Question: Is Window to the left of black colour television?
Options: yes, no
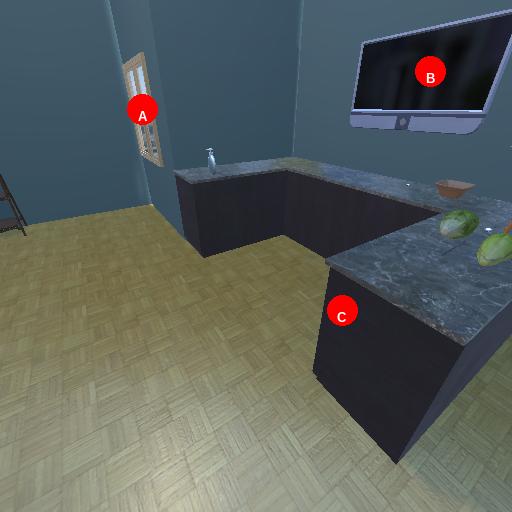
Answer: yes